Question: I want to have a color overlay on an image. Now this is pretty simple, but given the fact the image's border changes on hover, it isn't (for me, because I'm fairly new to CSS). I don't know if this is even possible with CSS, or would you have to use JavaScript (or JQuery)?
So far, I've tried this: put the image in a '<div>', which dynamically resizes on hover. This works pretty fine, but as I'm going to have a dark background, there is one little problem. There is a minimal 'border' of less than one pixel always around the image:

It's barely visible, but it annoys me. I've already tried to make the outside div smaller, but that leaves me with out-centered lines of not faded image and white border.
Take a look at my code here (nothing special, but just in case): <URL>
I haven't learnt a lot of Javascript yet, so I would rather do it with css than with js, but if there's no other way...
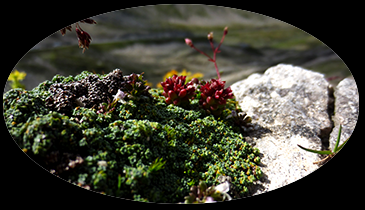
Answer: I've updated some code; see <URL>:
'''
* {
margin: 0;
padding: 0;
}
body {
background: #000;
}
.imgholder {
position: relative; // added
margin: 5px;
// background: #fff;
float: left;
height: 200px;
// border-radius: 200px / 110px;
transition: border-radius 0.3s ease-out;
}
.imgholder img,
.imgholder:after {
border-radius: 200px / 110px;
transition: 0.3s ease-out;
}
.imgholder:after {
content: '';
display: block;
position: absolute;
left: 0;
right: 0;
top: 0;
bottom: 0;
background: rgba(255,255,255,.3);
opacity: 0;
}
.imgholder:hover:after { opacity: 1; }
.imgholder:hover{
border-radius: 20px;
}
.imgholder:hover img,
.imgholder:hover:after {
border-radius: 20px;
}
'''
Instead of a border-radius on the image holder, I used a :after selector to add a layer on top of the image. Should be better like this?